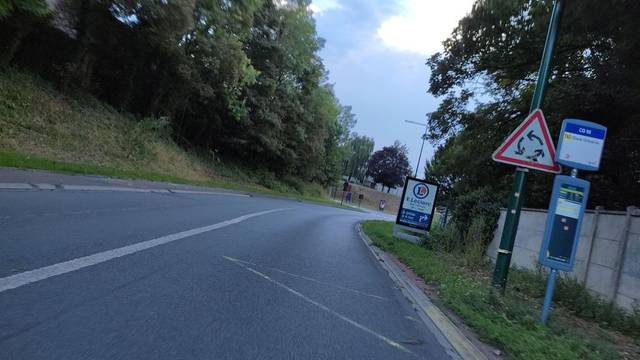
Region: France
Coordinates: 50.296, 2.806